Field crop: maize
Growth stage: 2
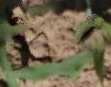
Species: maize